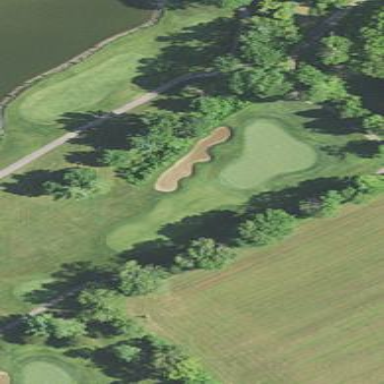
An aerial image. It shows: Golf fairway surrounded by grass.